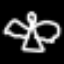
Label: angel